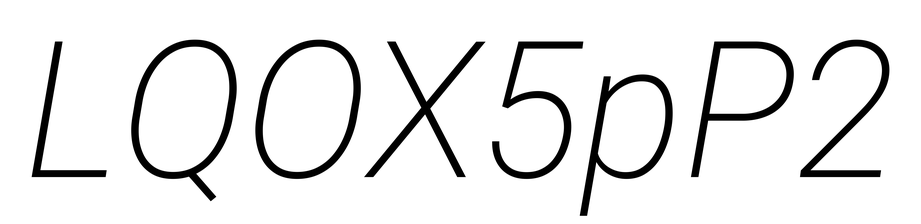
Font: Roboto-Italic_ExtraLight_Italic